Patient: sex F, age 55
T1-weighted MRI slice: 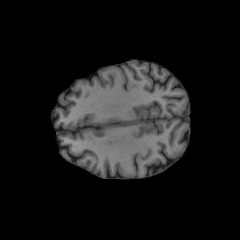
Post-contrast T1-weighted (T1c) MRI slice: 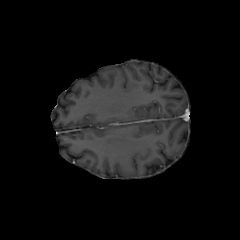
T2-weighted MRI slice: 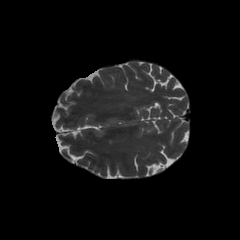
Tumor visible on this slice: no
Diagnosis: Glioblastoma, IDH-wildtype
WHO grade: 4